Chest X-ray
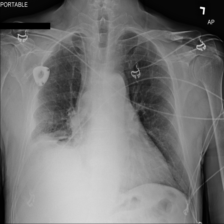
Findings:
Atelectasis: negative
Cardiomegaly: negative
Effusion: positive
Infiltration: negative
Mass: negative
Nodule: negative
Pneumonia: negative
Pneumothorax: negative
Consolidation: negative
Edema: negative
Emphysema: negative
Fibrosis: negative
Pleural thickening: negative
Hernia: negative